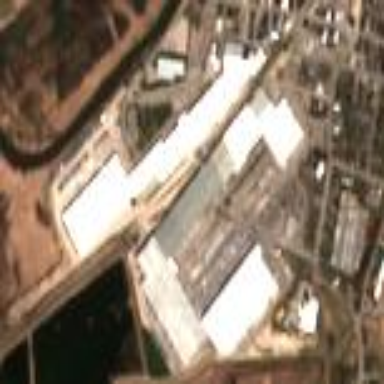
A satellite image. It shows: Industrial area.